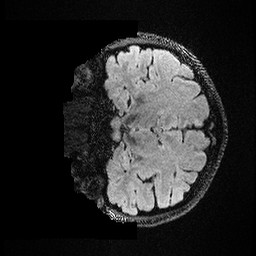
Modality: FLAIR
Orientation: coronal
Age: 37
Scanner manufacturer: ge
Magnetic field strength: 3 T
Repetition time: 4.802 s
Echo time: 0.1172 s